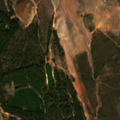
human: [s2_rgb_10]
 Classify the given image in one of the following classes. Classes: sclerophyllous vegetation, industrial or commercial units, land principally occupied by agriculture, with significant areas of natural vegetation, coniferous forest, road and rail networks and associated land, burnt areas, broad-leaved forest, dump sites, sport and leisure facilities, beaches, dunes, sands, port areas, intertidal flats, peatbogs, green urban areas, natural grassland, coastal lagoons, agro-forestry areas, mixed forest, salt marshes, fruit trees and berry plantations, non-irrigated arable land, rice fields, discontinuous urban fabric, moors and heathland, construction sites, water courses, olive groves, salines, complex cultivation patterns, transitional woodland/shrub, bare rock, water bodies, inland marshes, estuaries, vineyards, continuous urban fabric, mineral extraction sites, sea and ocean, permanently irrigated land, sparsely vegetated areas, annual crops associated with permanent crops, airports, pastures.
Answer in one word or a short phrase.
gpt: non-irrigated arable land, coniferous forest, natural grassland, sclerophyllous vegetation, transitional woodland/shrub